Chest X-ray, AP view. Patient: 40 years old, sex M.
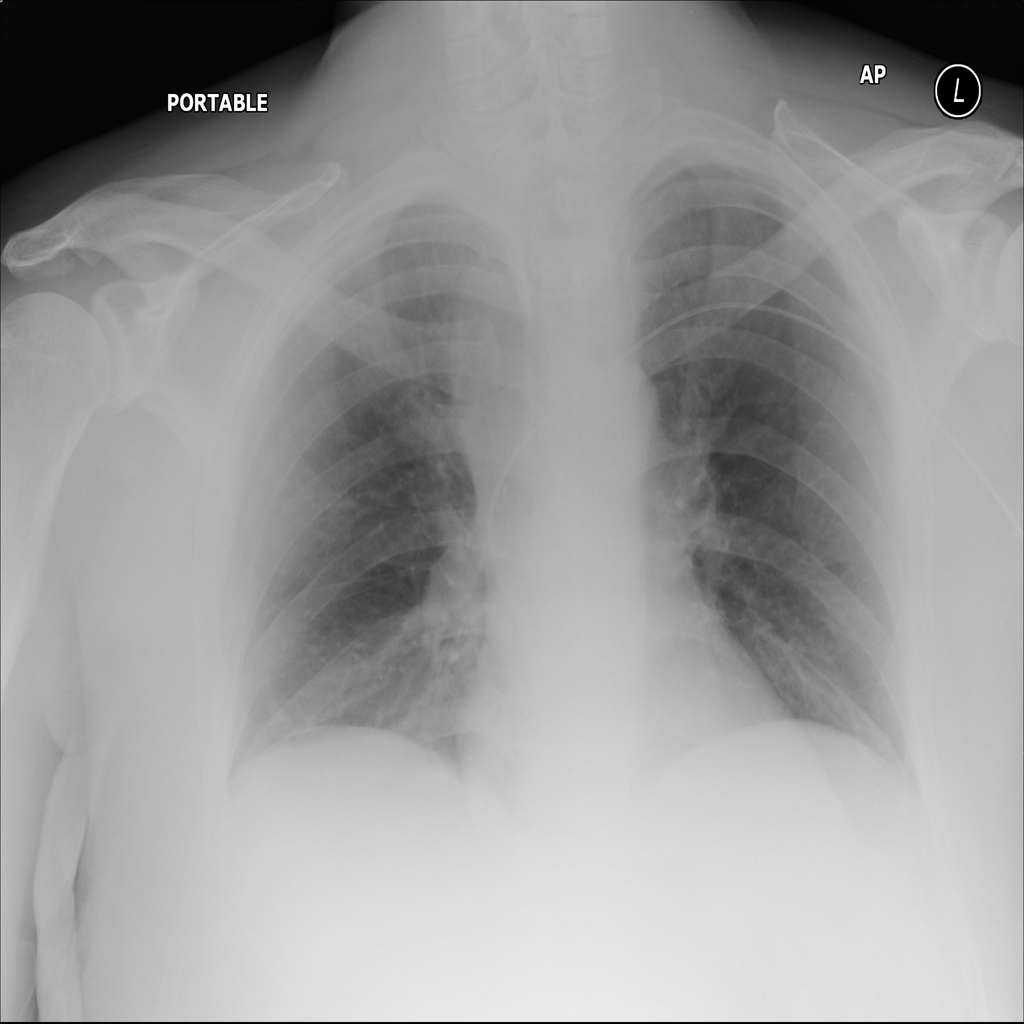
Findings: Atelectasis, Mass